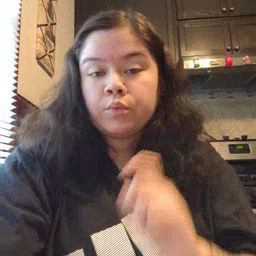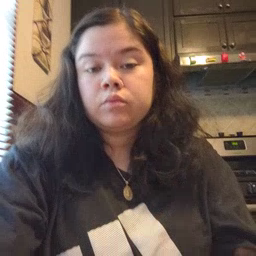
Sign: dryer